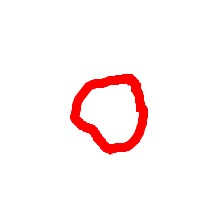
Shape: circle